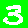
Digit: 3